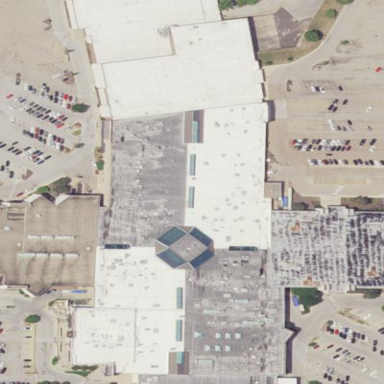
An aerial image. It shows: Commercial building that serves as mall.